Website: apple
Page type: stored-credit-cards
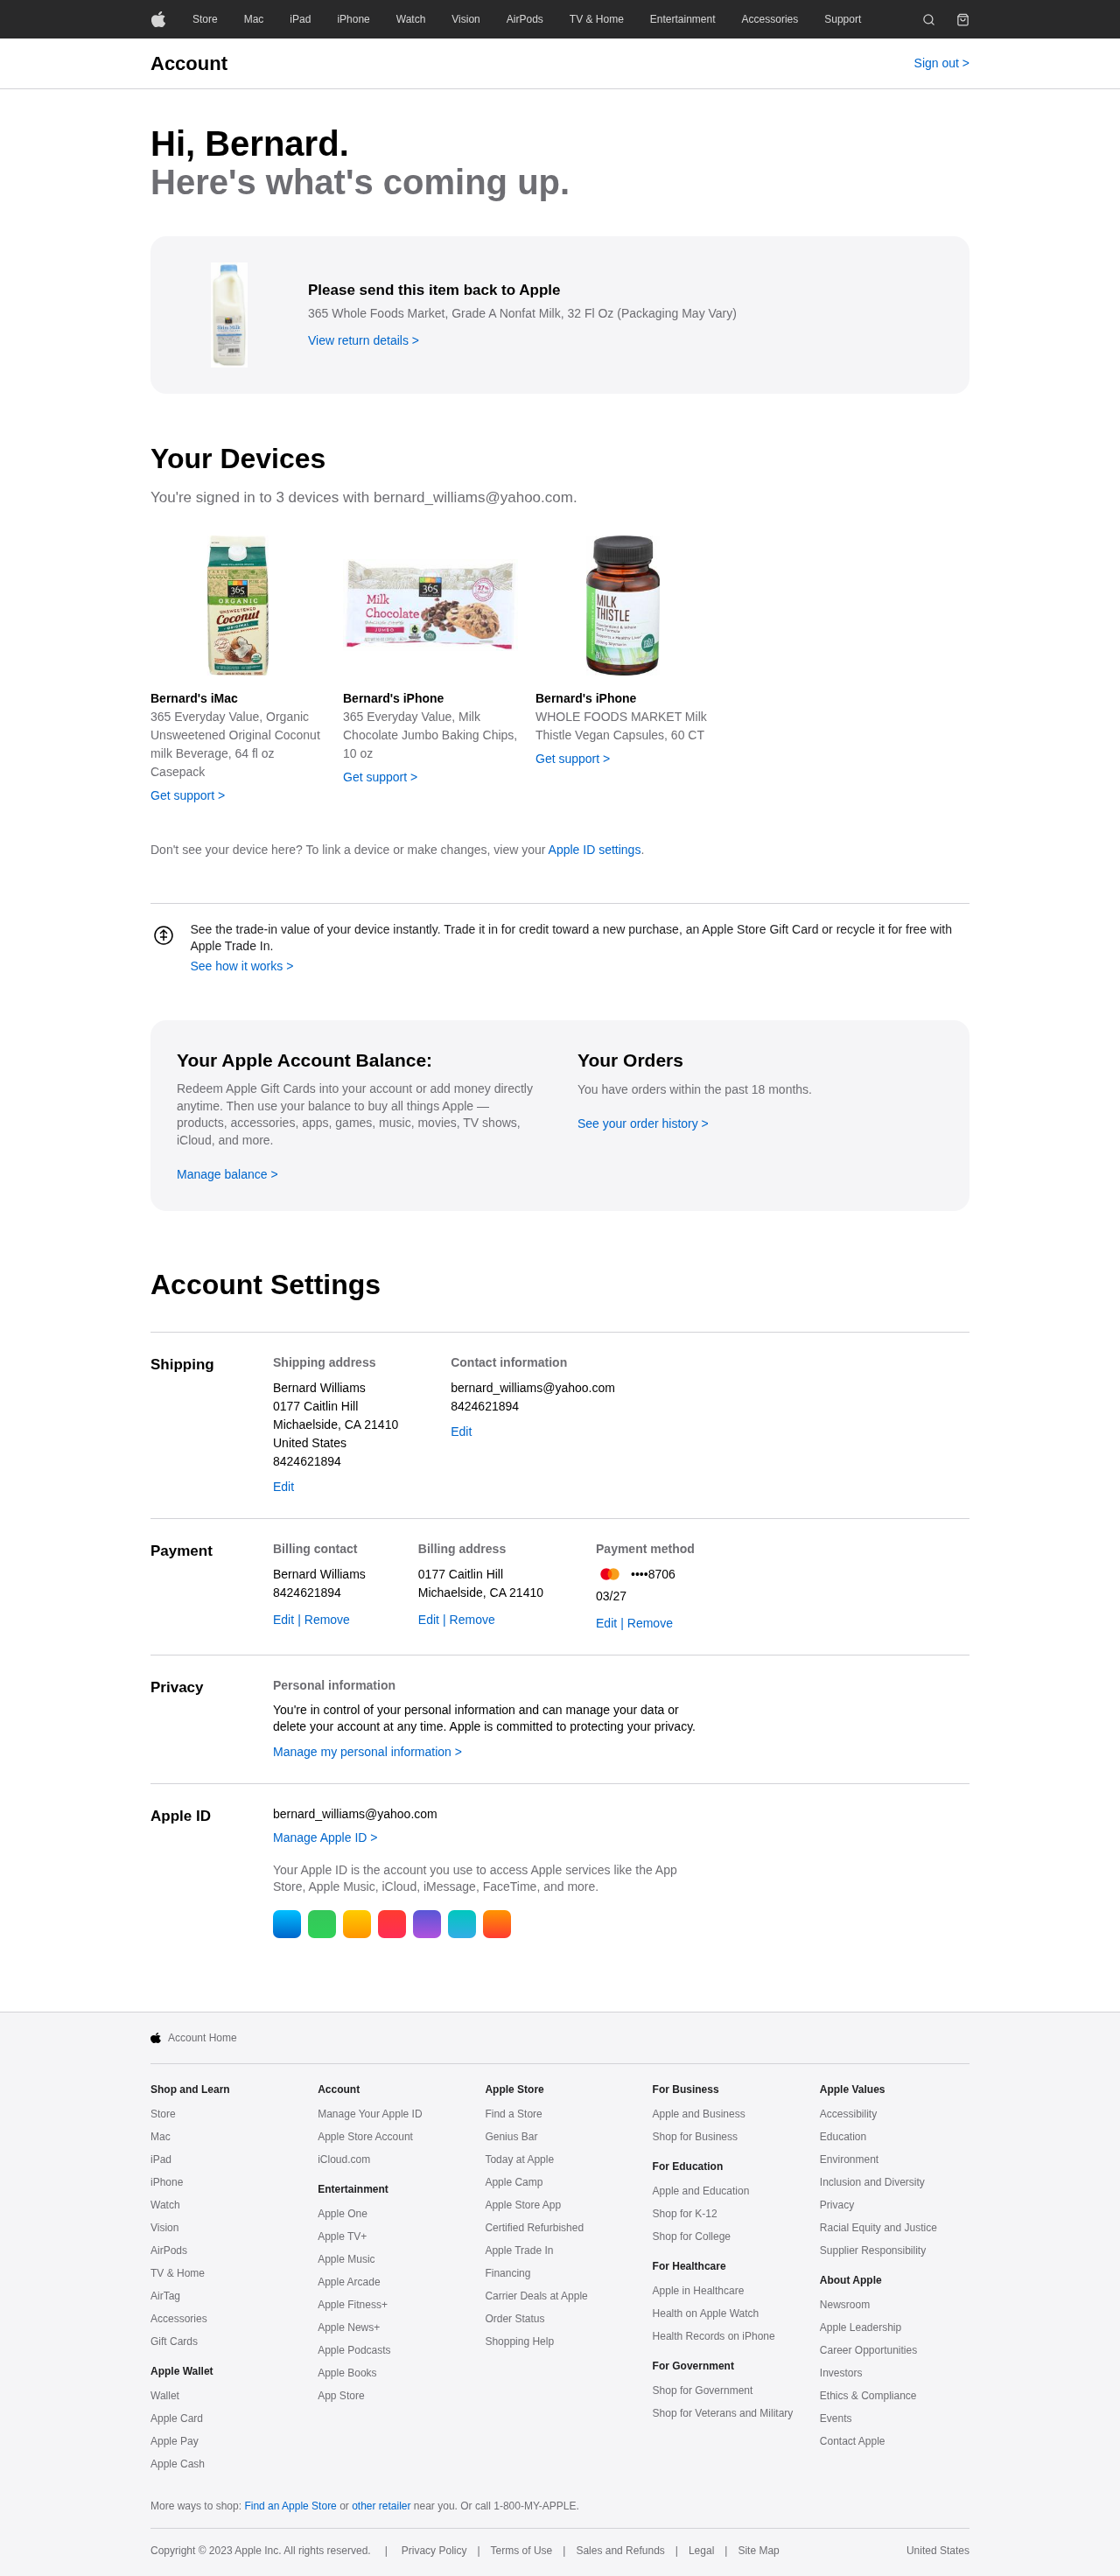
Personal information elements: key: PII_CARD_EXPIRY
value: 03/27
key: PII_CARD_LAST4
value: ••••8706
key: PII_CITY_STATE_ZIP
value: Michaelside, CA 21410
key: PII_COUNTRY
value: United States
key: PII_EMAIL
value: bernard_williams@yahoo.com
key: PII_FIRSTNAME
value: Bernard
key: PII_FULLNAME
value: Bernard Williams
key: PII_PHONE
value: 8424621894
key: PII_STREET
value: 0177 Caitlin Hill
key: PII_FIRSTNAME2
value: Bernard
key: PII_FIRSTNAME3
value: Bernard
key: PII_EMAIL2
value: bernard_williams@yahoo.com
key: PII_PHONE2
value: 8424621894
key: PII_FULLNAME2
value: Bernard Williams
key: PII_PHONE3
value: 8424621894
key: PII_CITY
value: Michaelside
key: PII_STATE_ABBR
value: CA
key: PII_POSTCODE
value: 21410
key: PII_POSTCODE_FULL
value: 21410
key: PII_CITY_STATE
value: Michaelside, CA
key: PII_POSTCODE_NUMERIC
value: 21410
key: PII_EMAIL3
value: bernard_williams@yahoo.com
Product elements: key: PRODUCT1_NAME
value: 365 Whole Foods Market, Grade A Nonfat Milk, 32 Fl Oz (Packaging May Vary)
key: PRODUCT2_NAME
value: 365 Everyday Value, Organic Unsweetened Original Coconut milk Beverage, 64 fl oz Casepack
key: PRODUCT3_NAME
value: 365 Everyday Value, Milk Chocolate Jumbo Baking Chips, 10 oz
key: PRODUCT4_NAME
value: WHOLE FOODS MARKET Milk Thistle Vegan Capsules, 60 CT